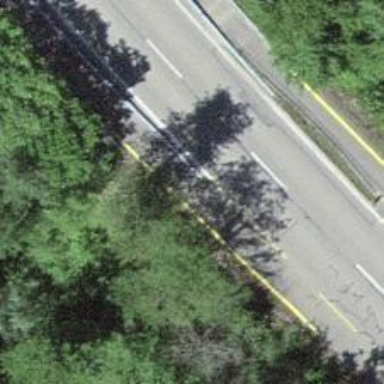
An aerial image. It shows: Paved cycleway.